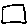
Label: square